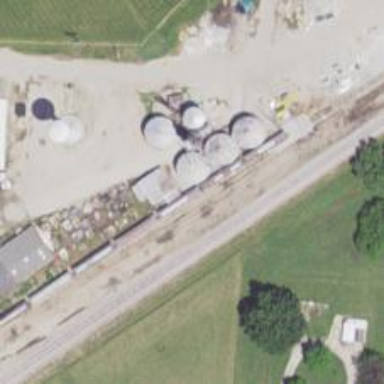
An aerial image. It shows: Railway siding with rails.